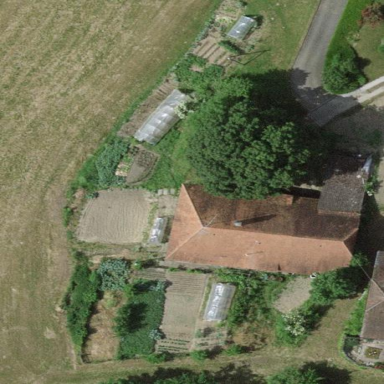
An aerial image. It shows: Farm building.